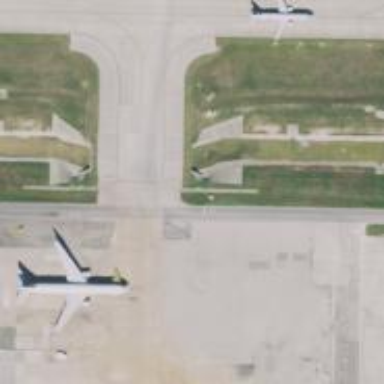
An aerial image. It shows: View of taxiway at the airport.